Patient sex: M
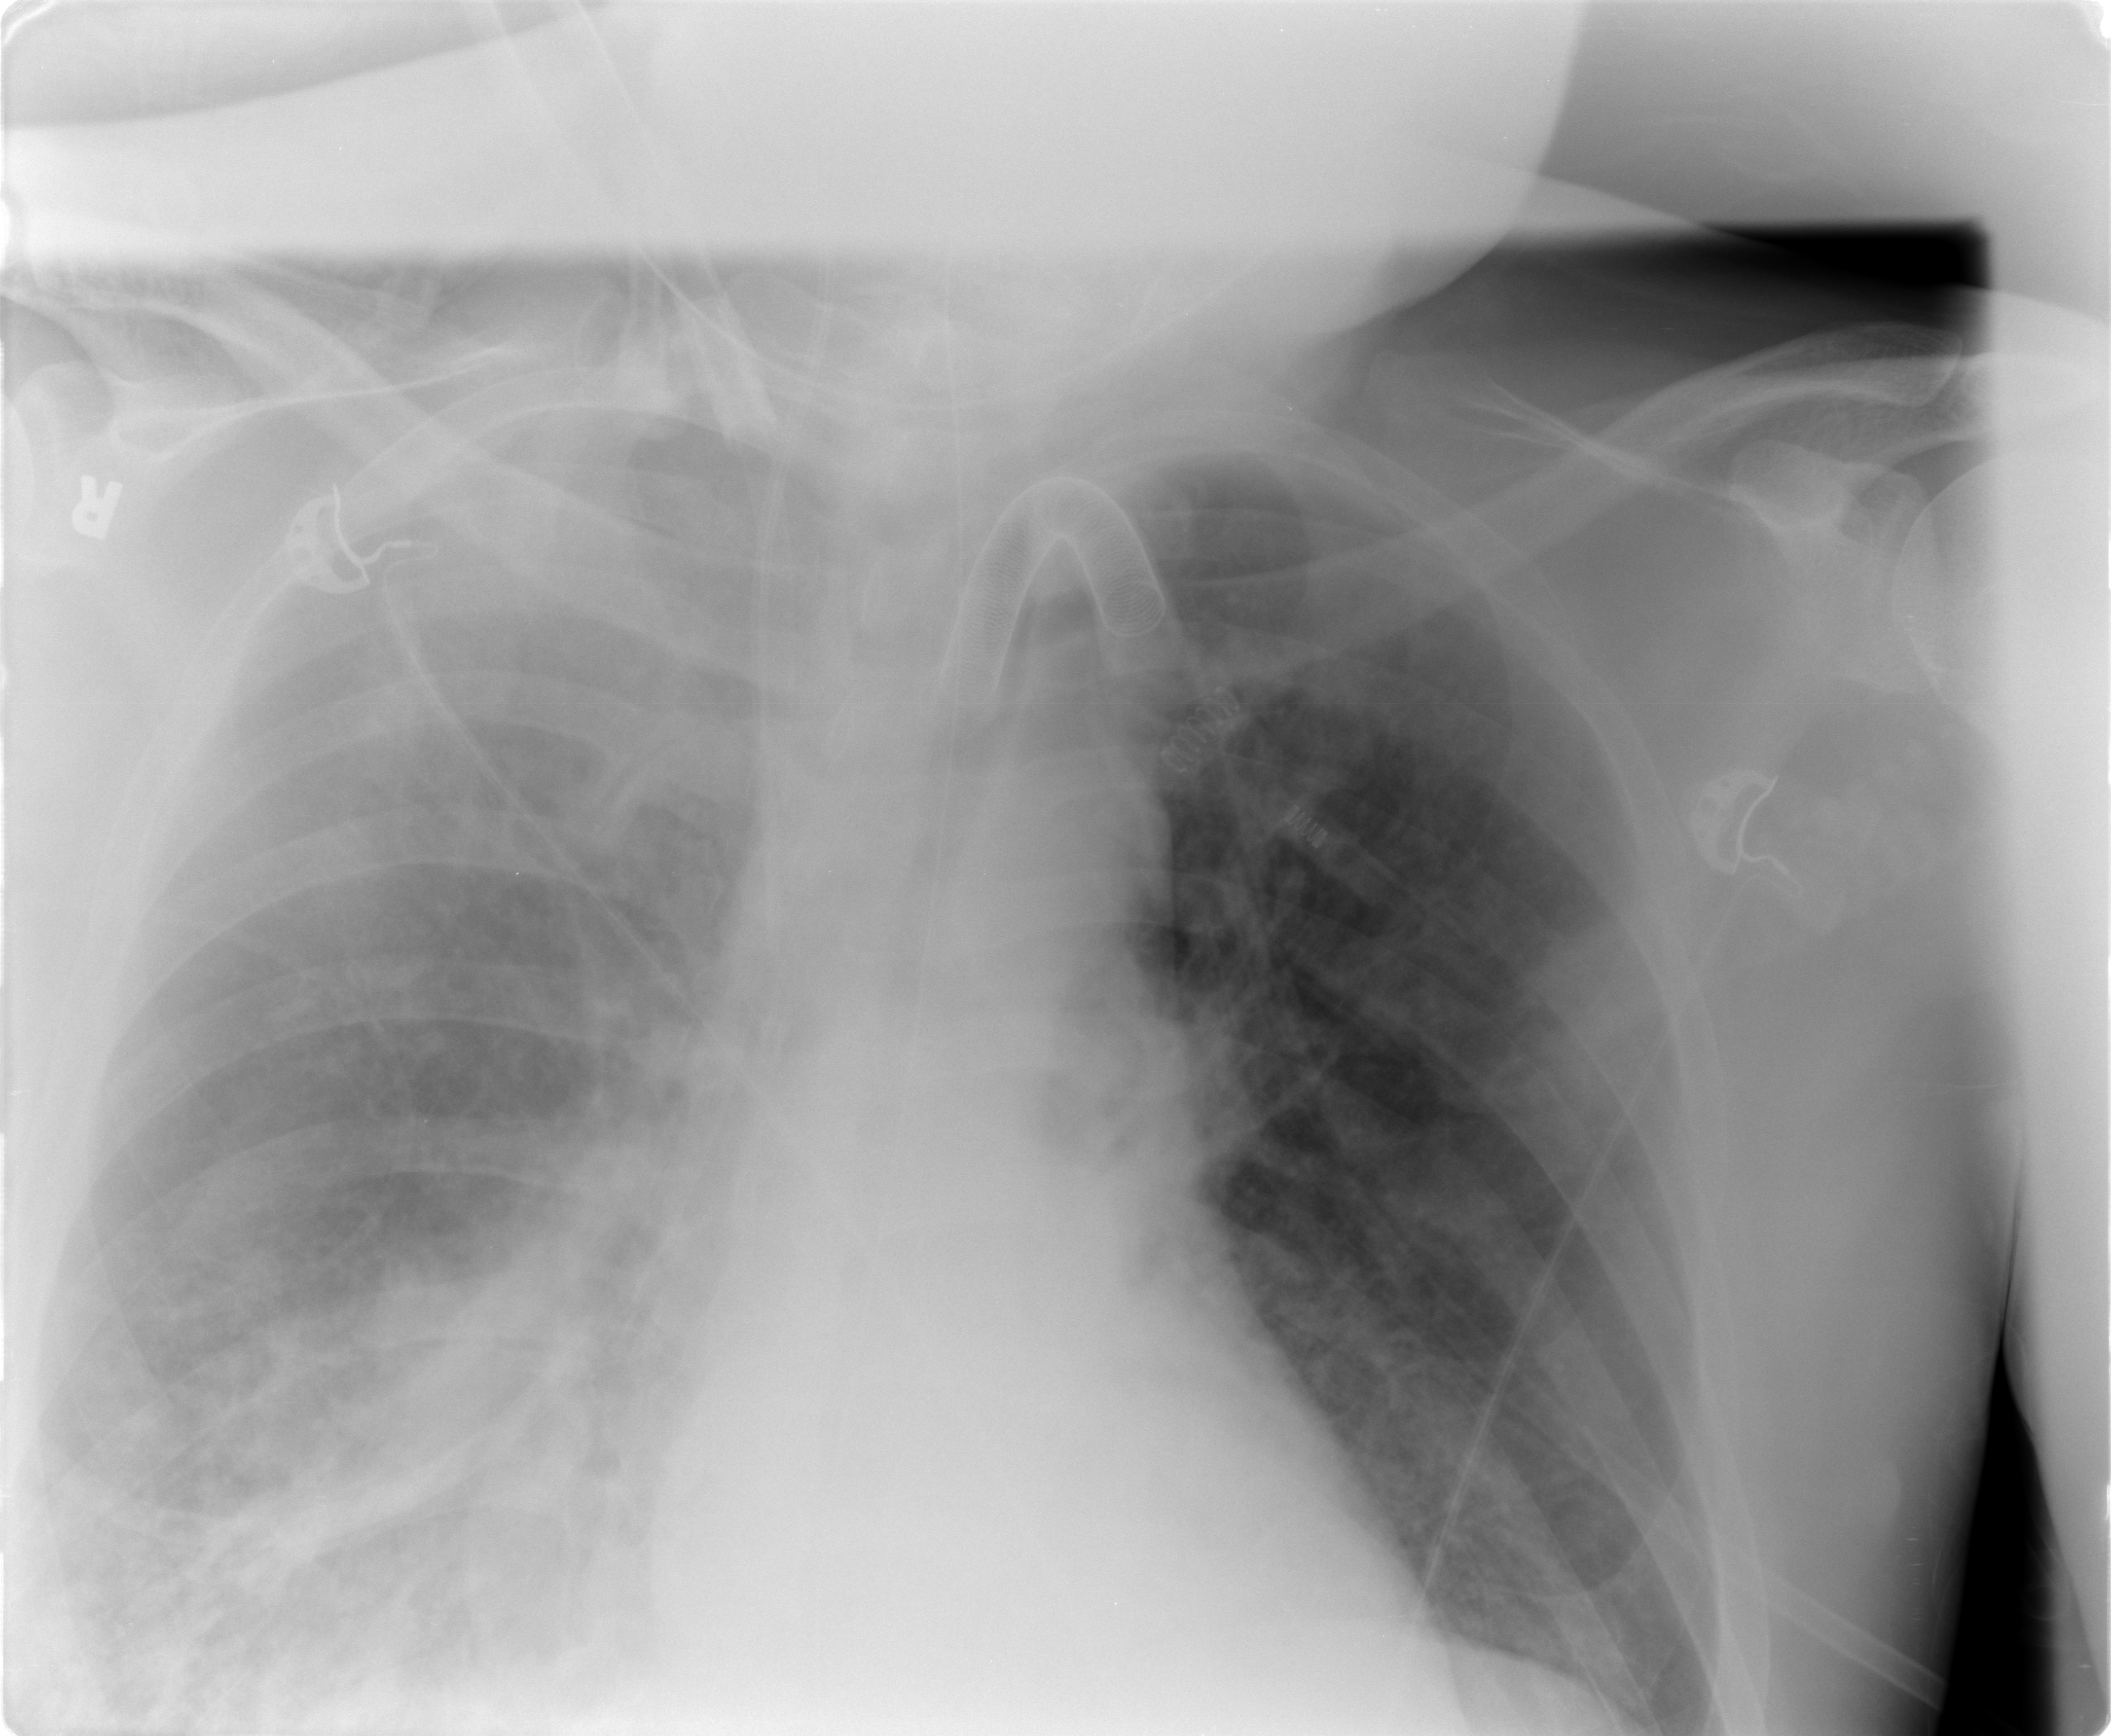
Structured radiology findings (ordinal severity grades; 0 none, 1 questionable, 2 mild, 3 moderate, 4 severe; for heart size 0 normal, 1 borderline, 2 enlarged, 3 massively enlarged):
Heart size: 0
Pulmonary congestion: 0
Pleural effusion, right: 2
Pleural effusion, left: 2
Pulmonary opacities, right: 3
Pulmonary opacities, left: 2
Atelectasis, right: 3
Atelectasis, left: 2